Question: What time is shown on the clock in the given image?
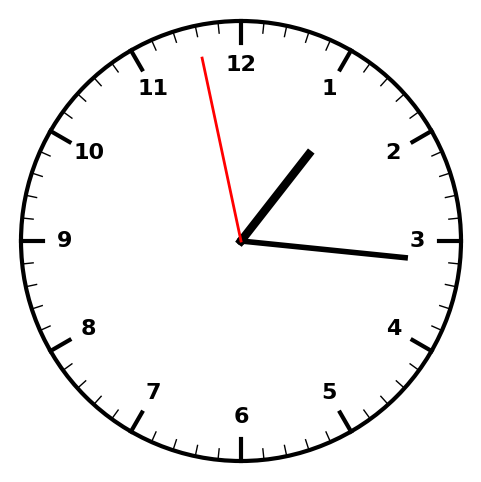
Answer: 01:15:58